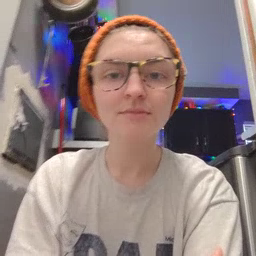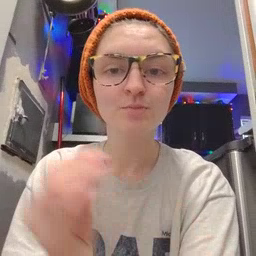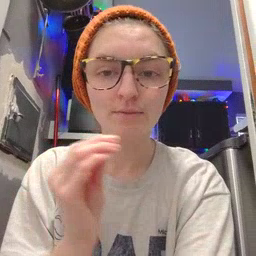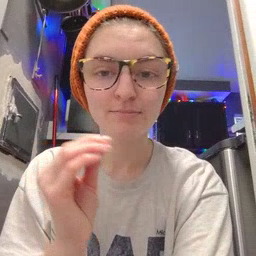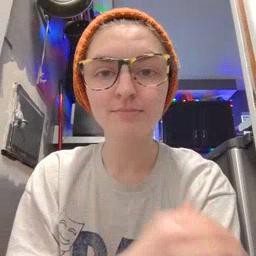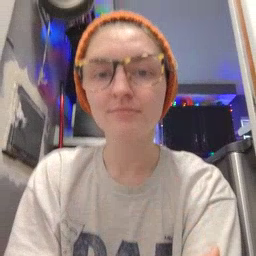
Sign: kiss